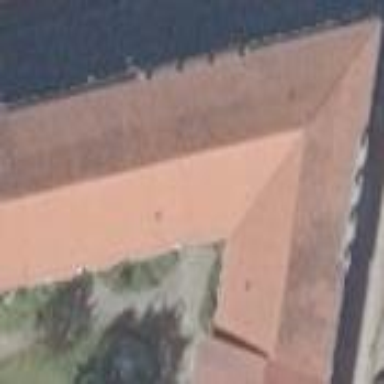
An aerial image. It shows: Historic Baroque building with gabled roof made of red roof tiles. The apartments have symmetrical design with the roofs oriented along the structure.